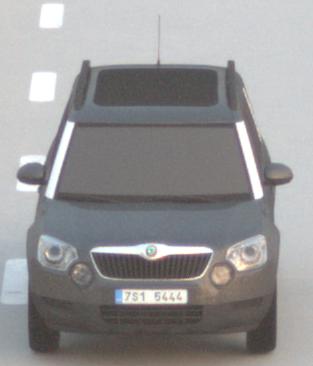
Make: Skoda
Model: Yeti 1.2 TSI
Detailed model: Yeti
Model produced from: 2009/11
Model produced until: 2011/10
Doors: 5
Color: gray
Road condition: dry road
Daytime: dawn
Contrast: low contrast